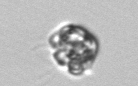
Label: coccolithophorid